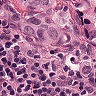
Metastatic tissue present: yes